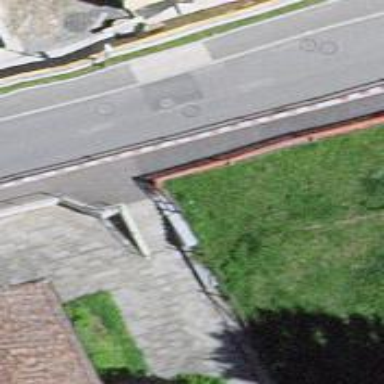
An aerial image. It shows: Footway surfaced with paving stones.